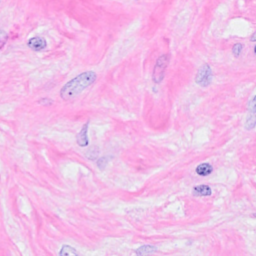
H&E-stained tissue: Breast